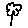
Label: flower